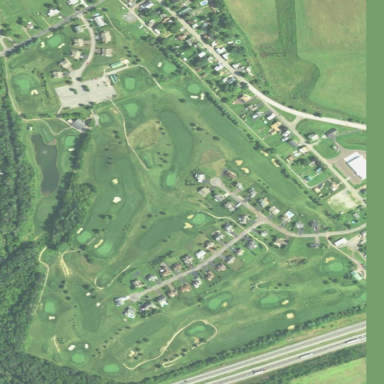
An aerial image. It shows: Golf course surrounded by greenery.